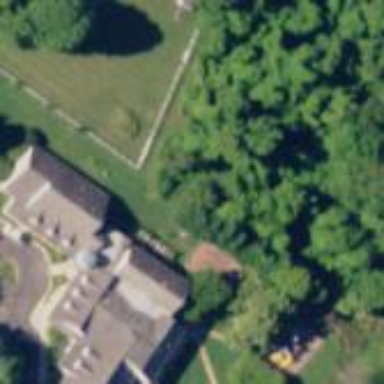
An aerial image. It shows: Kindergarten building.